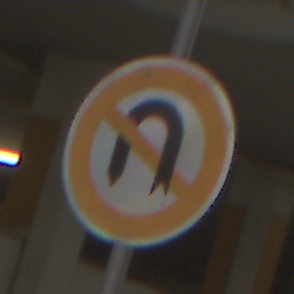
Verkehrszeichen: VerbotWenden
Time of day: Midday
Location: Roofed (Urban)
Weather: Overcast
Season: NotSpecified
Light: Artificial